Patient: sex M, age 71
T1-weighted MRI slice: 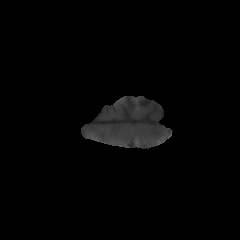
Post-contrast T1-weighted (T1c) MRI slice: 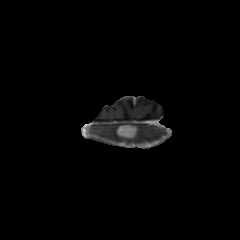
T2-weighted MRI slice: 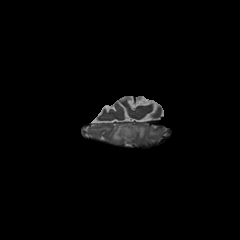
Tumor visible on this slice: yes
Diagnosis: Glioblastoma, IDH-wildtype
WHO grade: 4